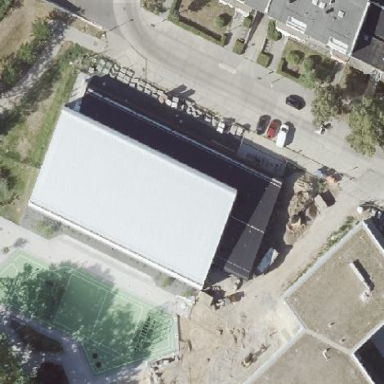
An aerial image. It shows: Sports center with flat roof.